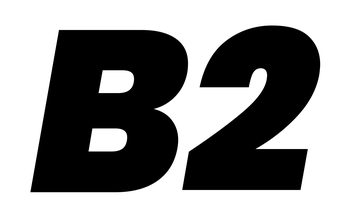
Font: Poppins-BlackItalic